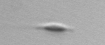
Label: Cylindrotheca